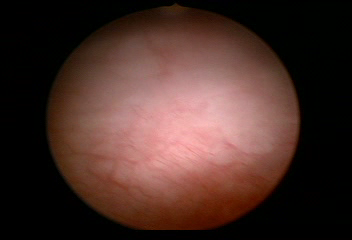
Modality: WLC
Class: Normal mucosa
Bladder cancer association: No